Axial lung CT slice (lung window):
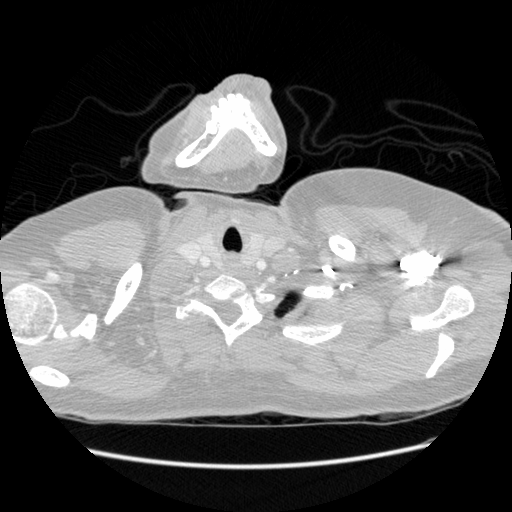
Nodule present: no